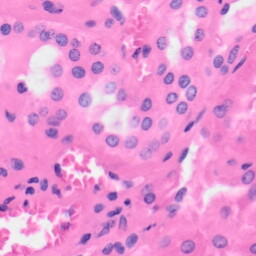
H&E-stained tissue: Kidney